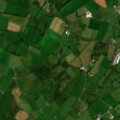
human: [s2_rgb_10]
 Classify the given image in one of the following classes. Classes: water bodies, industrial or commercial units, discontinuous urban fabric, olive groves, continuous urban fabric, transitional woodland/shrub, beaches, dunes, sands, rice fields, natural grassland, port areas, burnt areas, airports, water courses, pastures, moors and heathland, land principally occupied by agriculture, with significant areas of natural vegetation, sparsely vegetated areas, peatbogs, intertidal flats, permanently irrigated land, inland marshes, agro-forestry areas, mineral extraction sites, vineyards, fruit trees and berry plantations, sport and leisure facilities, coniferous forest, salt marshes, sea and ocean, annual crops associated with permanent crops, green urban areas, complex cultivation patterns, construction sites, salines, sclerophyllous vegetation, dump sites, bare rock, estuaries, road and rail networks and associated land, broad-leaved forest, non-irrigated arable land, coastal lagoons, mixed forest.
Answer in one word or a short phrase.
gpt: pastures